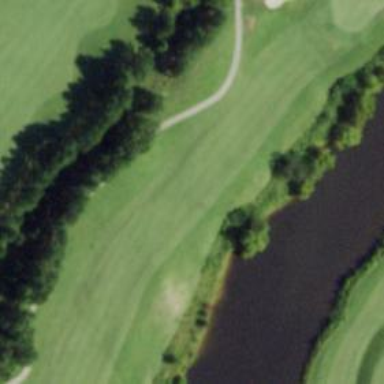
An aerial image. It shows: Lush grass fairway on golf course.